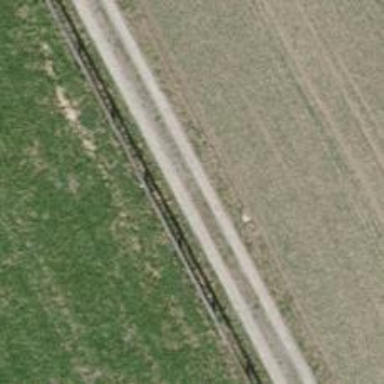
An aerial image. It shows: Agricultural track with gravel surface graded as grade2.